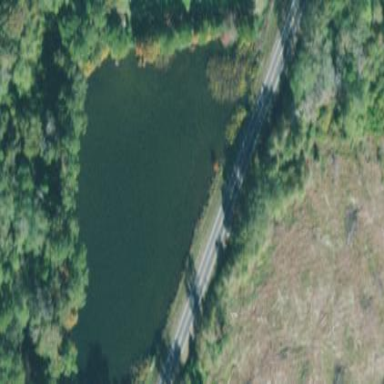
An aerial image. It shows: Reservoir of natural water.